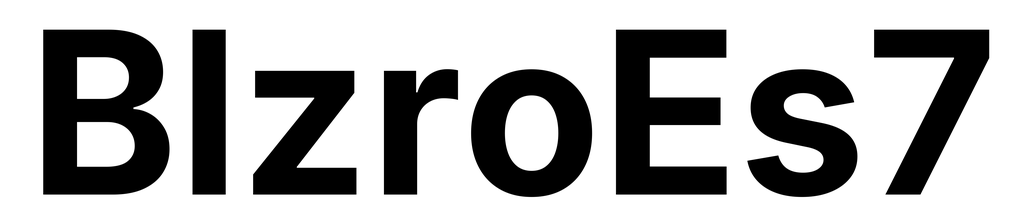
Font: Inter_Bold